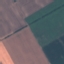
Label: AnnualCrop